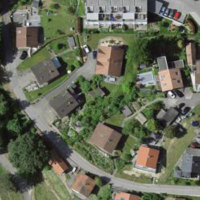
EUNIS habitat code: 55
Species observed at this site:
Aglais urticae